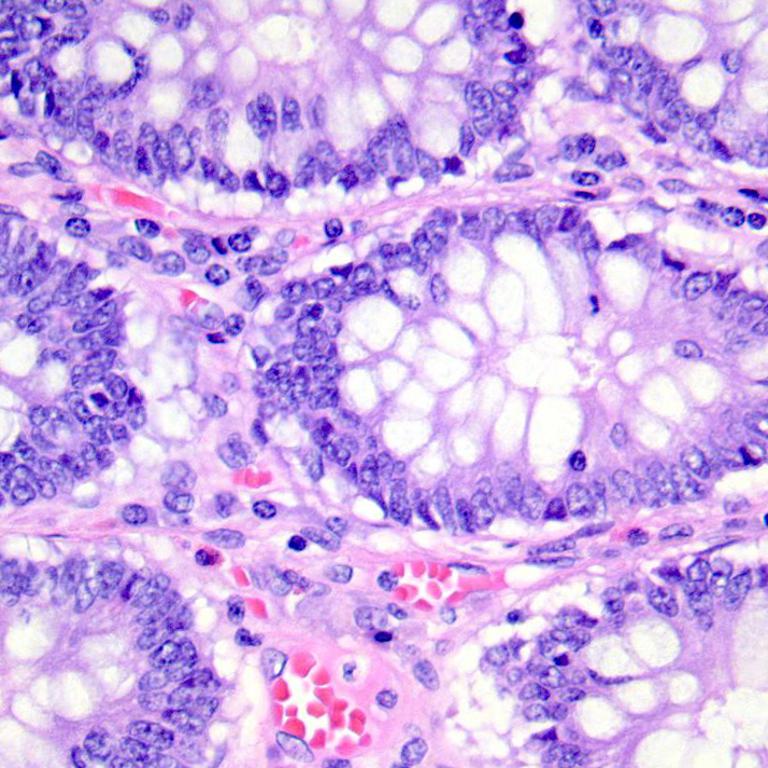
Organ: colon
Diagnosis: benign